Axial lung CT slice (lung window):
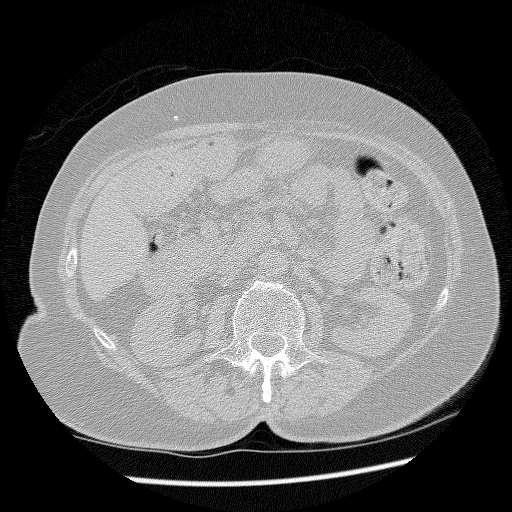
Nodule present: no